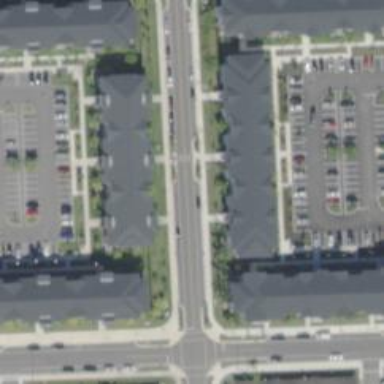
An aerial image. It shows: Marked road crossing.